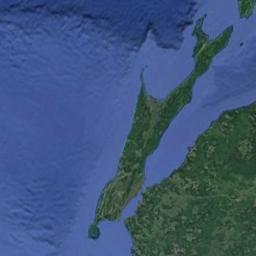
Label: island